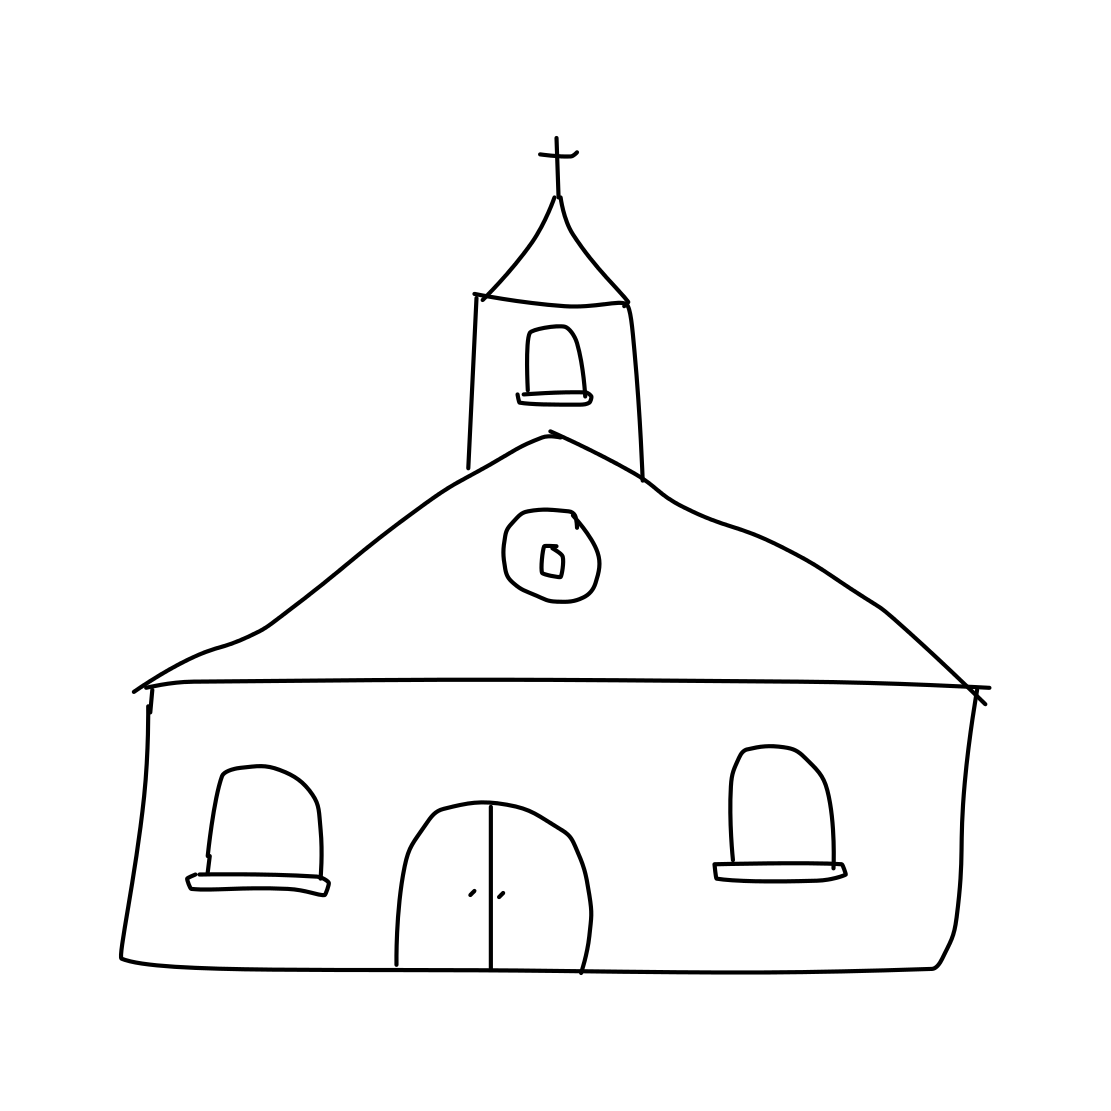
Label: church